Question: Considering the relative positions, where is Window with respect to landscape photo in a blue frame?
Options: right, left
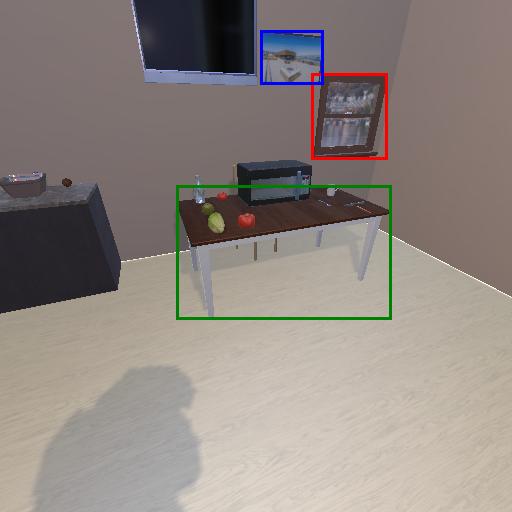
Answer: right